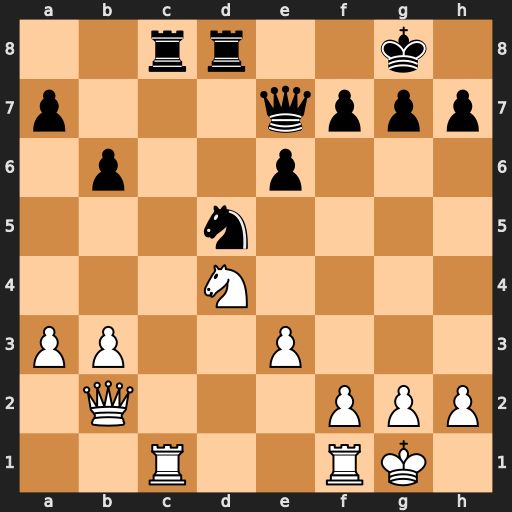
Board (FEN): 2rr2k1/p3qppp/1p2p3/3n4/3N4/PP2P3/1Q3PPP/2R2RK1
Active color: w
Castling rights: -
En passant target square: -
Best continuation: Nc6 Rxc6 Rxc6